Question: I have a binary image as in figure below,

the x-y co-ordinate system is the default co-ordinate system that comes with MATLAB. I am able to get the sum of pixels across each row and column in x-y co-ordinate system.
But I want the sum of pixels by stepping through u-v co-ordinate system. How can i get it?
My idea is to
1) Convert the x-y co-ordinate system to a continuous (real valued) co-ordinate system
2) Find the points in x-y coordinates corresponding to each point in u-v co-ordinate system. like (1,1) in u-v corresponds to (1.26,1.45) in x-y.
3) Get sum of rows and columns in u-v co-ordinate.
In this regard,
1) what are the methods to create a spatial co-ordinate system and convert pixel coordinate system to spatial coordinate system?
2) how to get the values of fractional pixels in the spatial co-ordinate system?
Thanks.
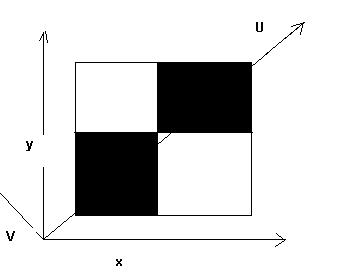
Answer: If you really only want the diagonals at exactly 45 degrees, and your pixels are square (safe assumption with most standard cameras), then you don't really need to do any coordinate transformation I don't think. You can use the fact that all of the points along the diagonals have the form e.g. 'I(ix, ix), I(1 + ix, ix)'. Working out the limits is a bit tricky. Try this for the "column" (diagonal from the top left to the bottom right) sums, starting at the bottom left, moving up the left edge, then across the top:
'''
I = eye(5, 4);
I(4, 1) = 1;
[nrows, ncols] = size(I);
colsums = zeros(nrows + ncols - 1, 1);
% first loop over each row in the original image except the first one
for ix = nrows : -1 : 2,
JX = [0 : min(nrows - ix, min(nrows-1, ncols-1))];
for jx = JX,
colsums(nrows - ix + 1) = colsums(nrows - ix + 1) + I(ix + jx, jx + 1);
end
end
% then loop over each column in the original image
for ix = 1 : ncols,
JX = [0 : min(nrows - ix - 1, min(nrows-1, ncols-1))];
for jx = JX,
colsums(nrows + ix - 1) = colsums(nrows + ix - 1) + I(1 + jx, ix + jx);
end
end
'''
Note that if the matters to you (kind of sounds like it doesn't), then the distances along these diagonals are 'sqrt(2)/2' longer.